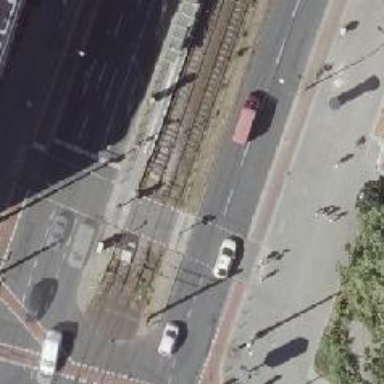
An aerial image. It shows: Tram railway with electrified contact lines.